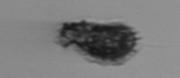
Label: Syracosphaera_pulchra